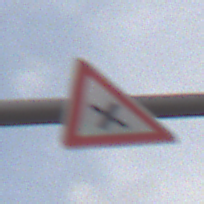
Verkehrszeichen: KreuzungOderEinmuendung
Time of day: Midday
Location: Outdoor (Nature)
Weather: PartlyCloudy
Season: NotSpecified
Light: Natural